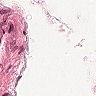
Metastatic tissue present: no